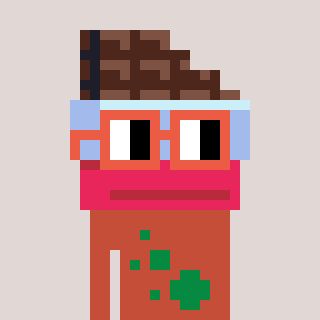
a pixel art character with square orange glasses, a chocolate-shaped head and a rust-colored body on a warm background